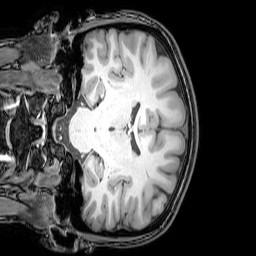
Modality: T1w
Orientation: coronal
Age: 22
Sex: female
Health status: healthy
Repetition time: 0.081 s
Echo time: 0.037 s